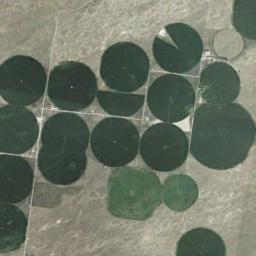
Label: circular_farmland